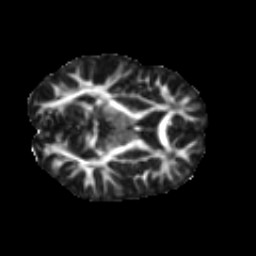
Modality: FA
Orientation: axial
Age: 11
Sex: male
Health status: ill
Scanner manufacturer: ge
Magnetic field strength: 3 T
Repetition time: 6.752 s
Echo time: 0.079 s